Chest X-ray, PA view. Patient: 65 years old, sex M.
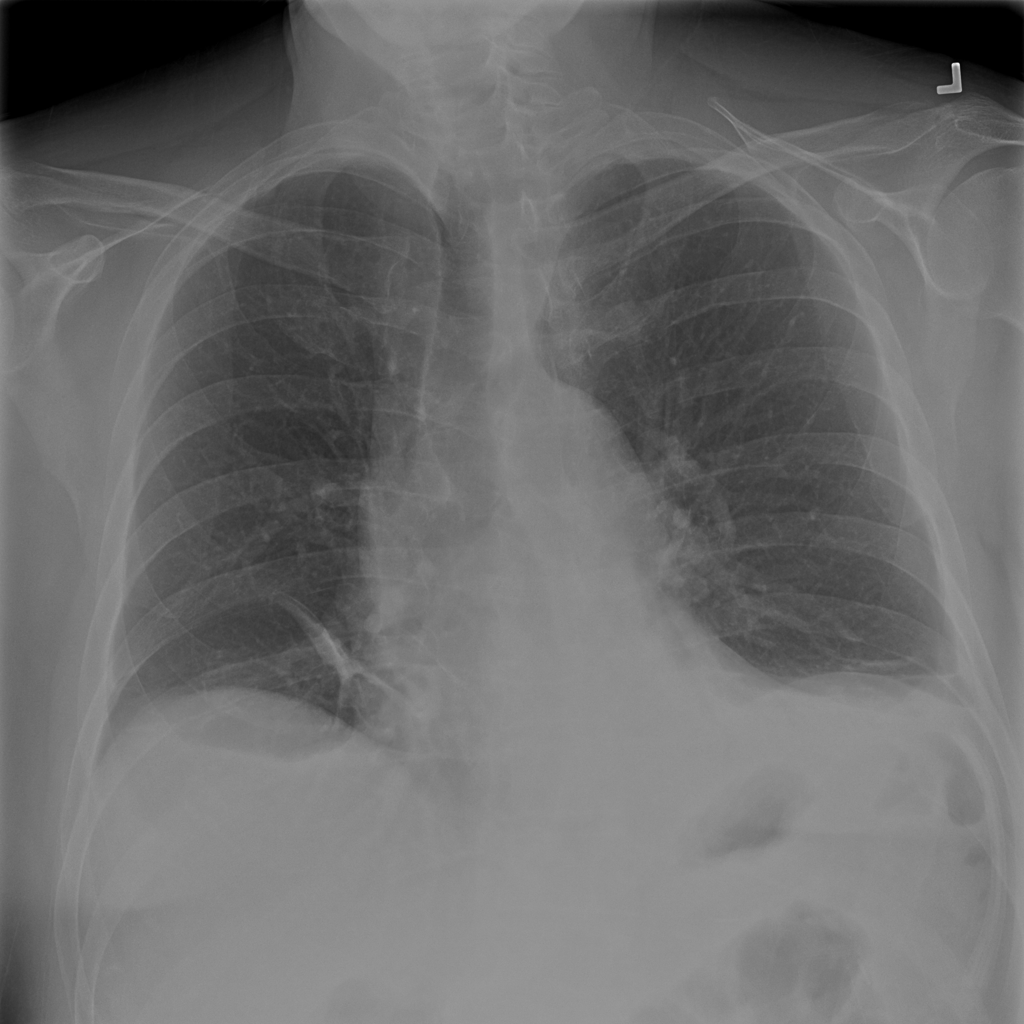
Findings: Atelectasis